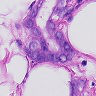
Metastatic tissue present: yes